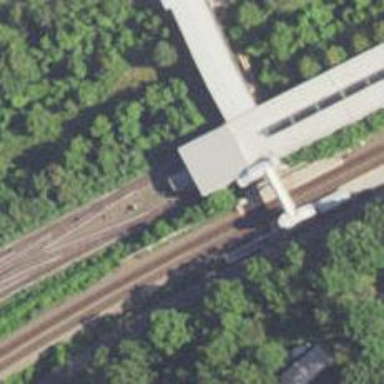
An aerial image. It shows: Electrified rail passing through service yard.